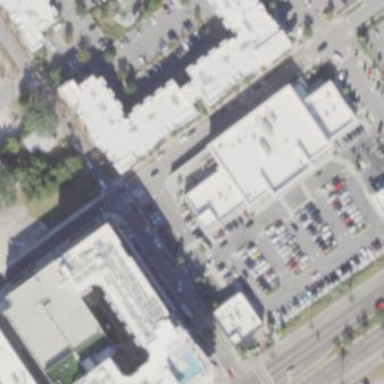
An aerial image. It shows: Retail building.